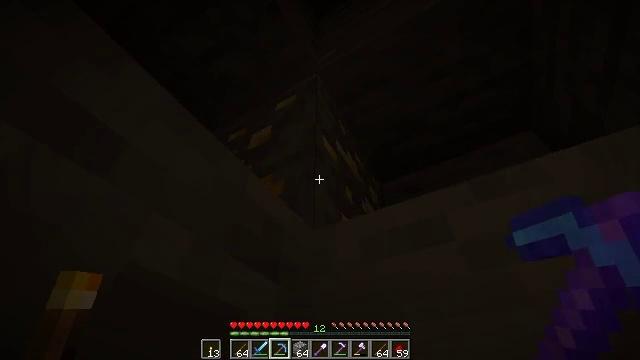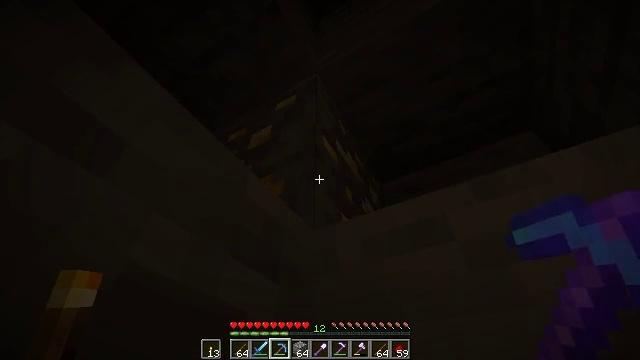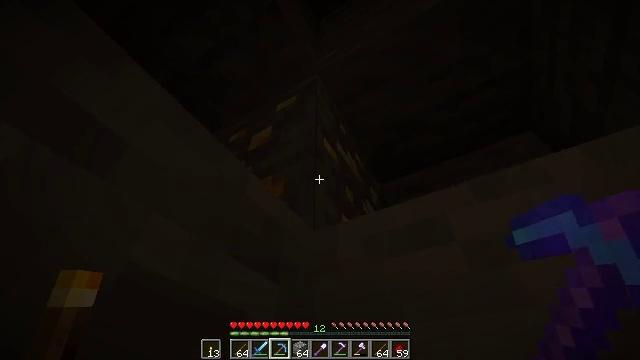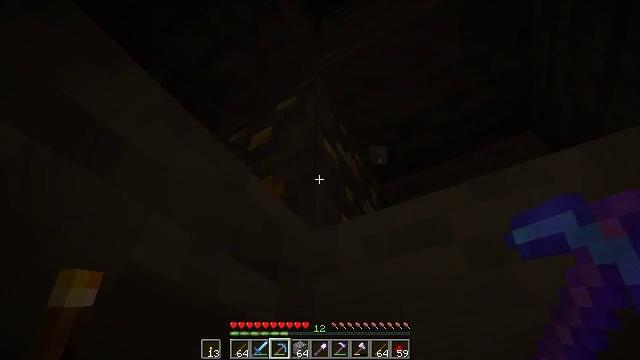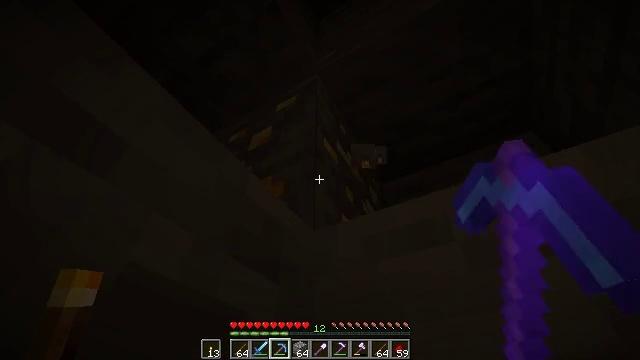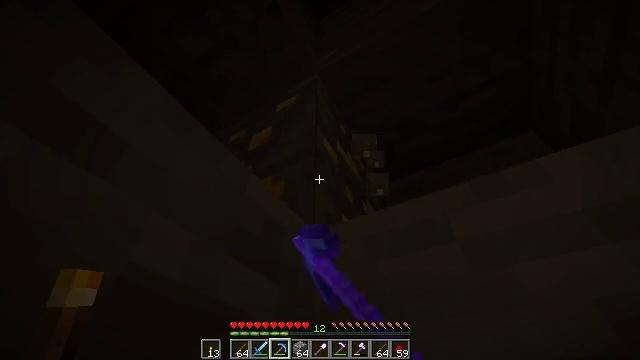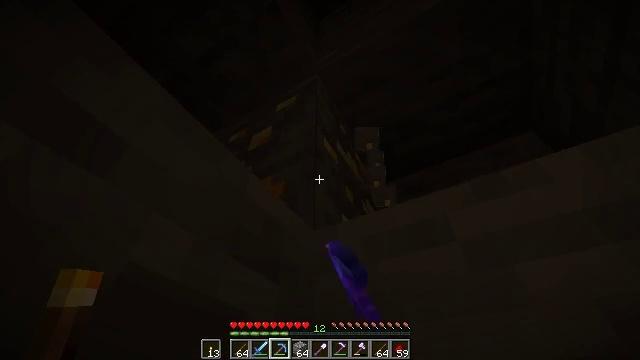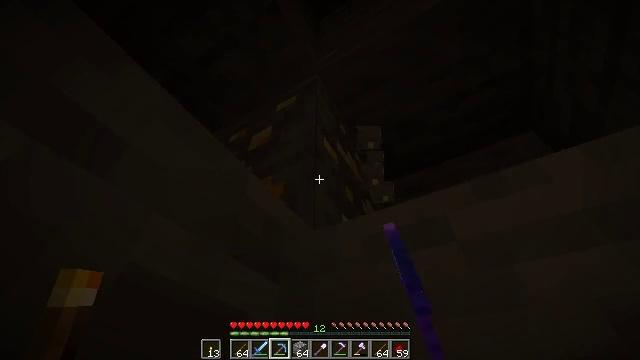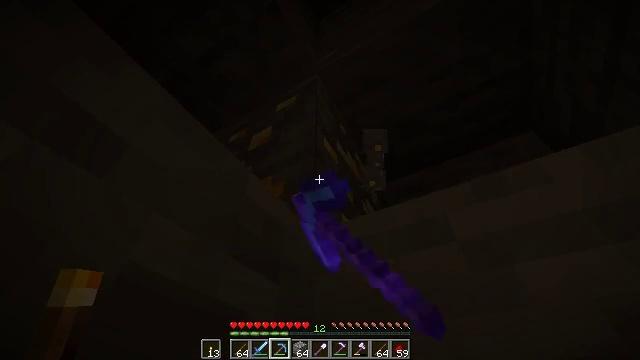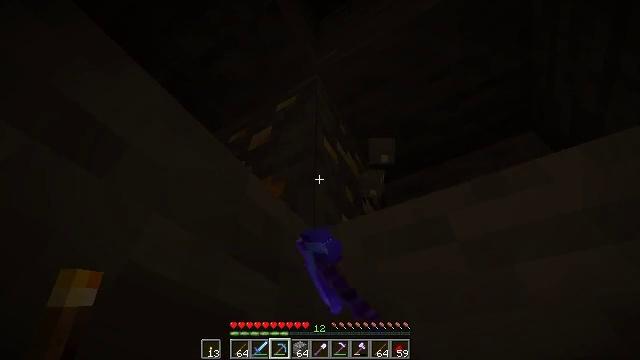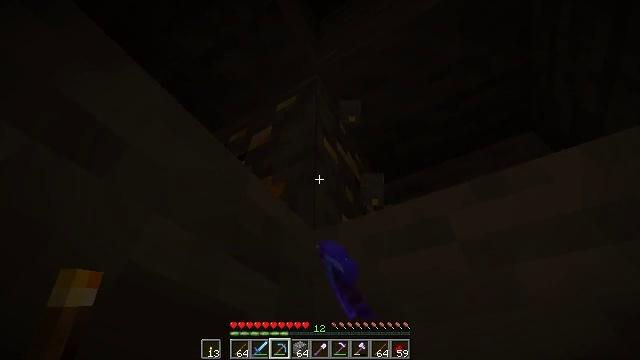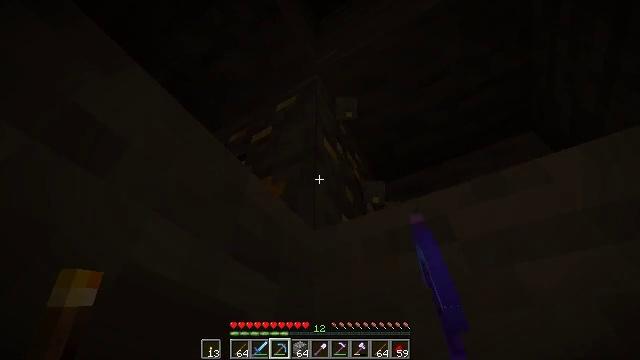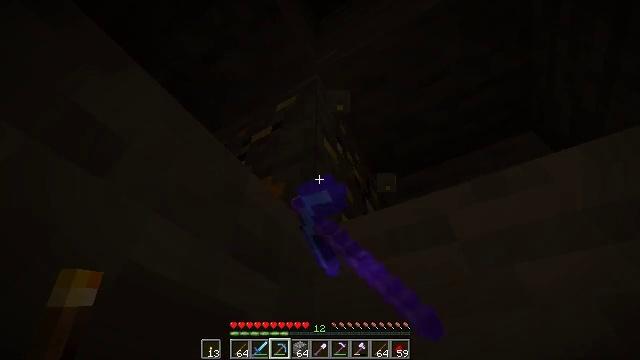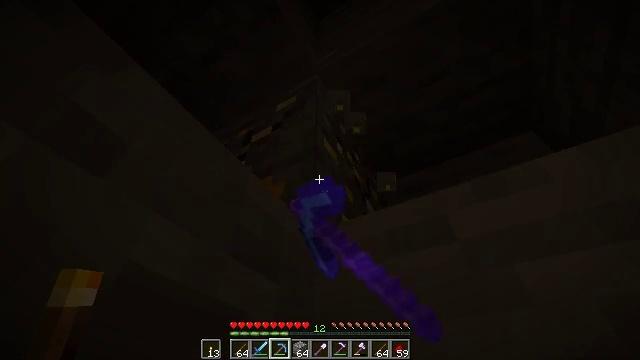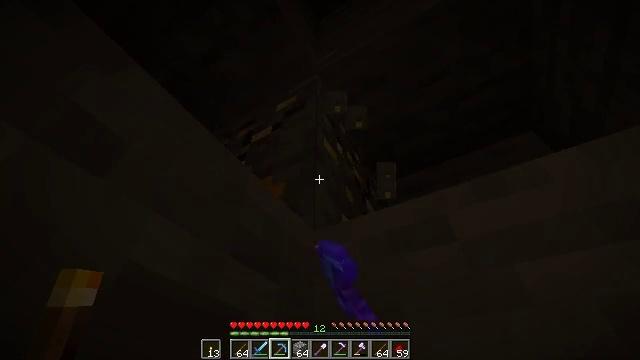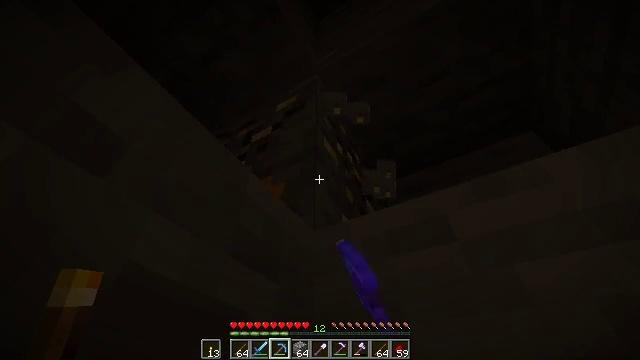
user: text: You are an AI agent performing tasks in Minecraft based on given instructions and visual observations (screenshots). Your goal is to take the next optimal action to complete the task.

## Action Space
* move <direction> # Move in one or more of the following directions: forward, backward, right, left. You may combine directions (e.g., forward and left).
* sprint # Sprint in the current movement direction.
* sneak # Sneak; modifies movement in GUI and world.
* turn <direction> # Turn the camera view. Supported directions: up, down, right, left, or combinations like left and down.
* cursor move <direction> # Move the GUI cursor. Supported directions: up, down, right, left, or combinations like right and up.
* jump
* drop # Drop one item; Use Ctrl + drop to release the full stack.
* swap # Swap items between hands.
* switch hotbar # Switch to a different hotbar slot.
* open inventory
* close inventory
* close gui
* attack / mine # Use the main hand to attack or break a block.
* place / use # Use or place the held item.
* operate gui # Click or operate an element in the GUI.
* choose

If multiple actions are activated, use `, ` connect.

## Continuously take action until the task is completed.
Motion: motion action
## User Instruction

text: Break the gold ore block.
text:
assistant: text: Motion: no_op
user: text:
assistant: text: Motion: no_op
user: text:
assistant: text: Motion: attack / mine
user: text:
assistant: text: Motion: attack / mine
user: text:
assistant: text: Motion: attack / mine
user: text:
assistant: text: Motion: attack / mine
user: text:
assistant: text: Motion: attack / mine
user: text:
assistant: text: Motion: attack / mine
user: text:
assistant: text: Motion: attack / mine
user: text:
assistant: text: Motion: attack / mine
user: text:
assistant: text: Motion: attack / mine
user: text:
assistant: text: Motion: attack / mine
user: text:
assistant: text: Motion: attack / mine
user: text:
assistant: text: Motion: attack / mine
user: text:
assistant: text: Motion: attack / mine
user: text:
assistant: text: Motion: attack / mine
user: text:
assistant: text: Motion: attack / mine
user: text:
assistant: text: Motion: attack / mine
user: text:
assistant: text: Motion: attack / mine
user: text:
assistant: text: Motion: attack / mine
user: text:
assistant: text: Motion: attack / mine
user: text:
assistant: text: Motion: attack / mine
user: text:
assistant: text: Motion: attack / mine
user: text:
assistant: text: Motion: attack / mine